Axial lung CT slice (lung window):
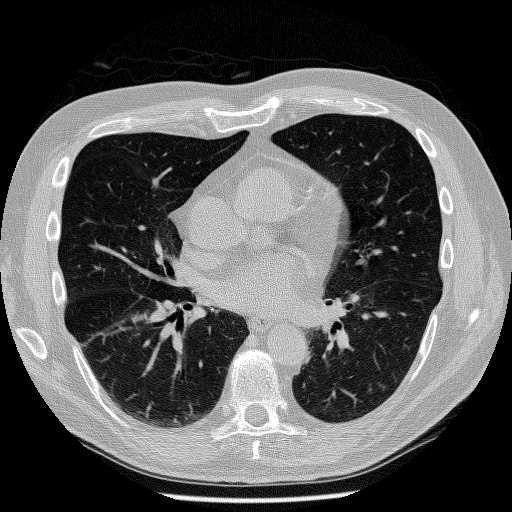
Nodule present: no